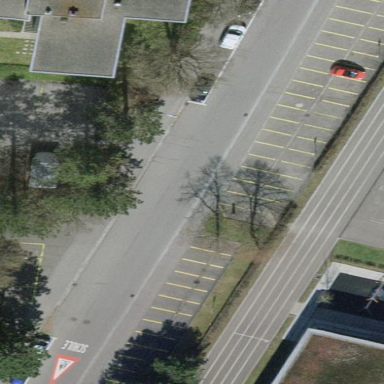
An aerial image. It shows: Parking area with surface.